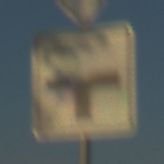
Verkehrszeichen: VerlaufVorfahrtsstrasse9
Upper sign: Vorfahrtsstrasse
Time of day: SunriseSunset
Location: Outdoor (Beach)
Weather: Clear
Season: NotSpecified
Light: Natural